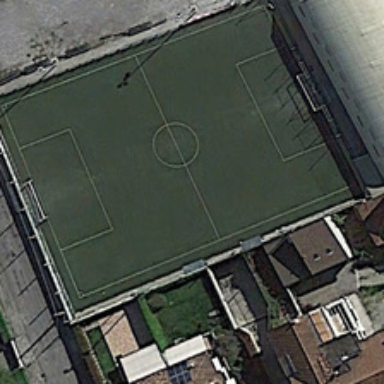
Several buildings are near a football field .